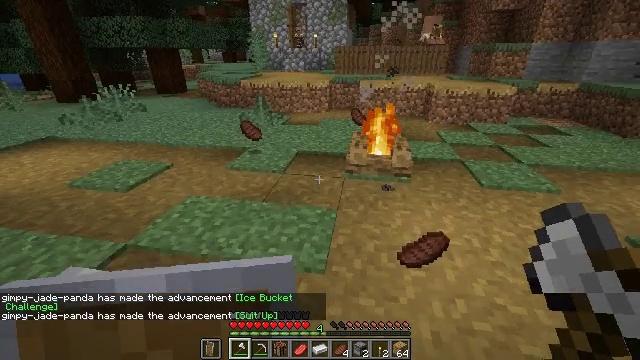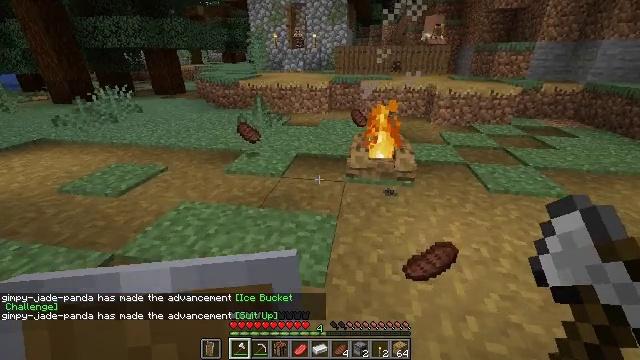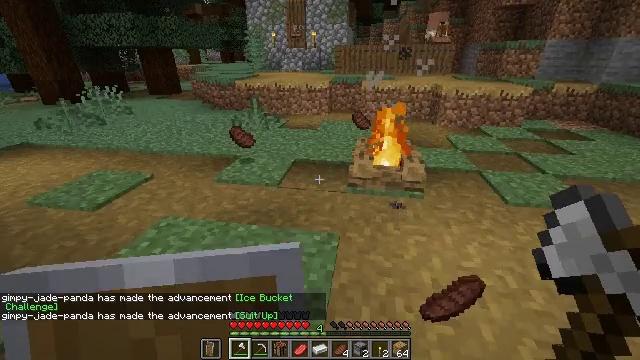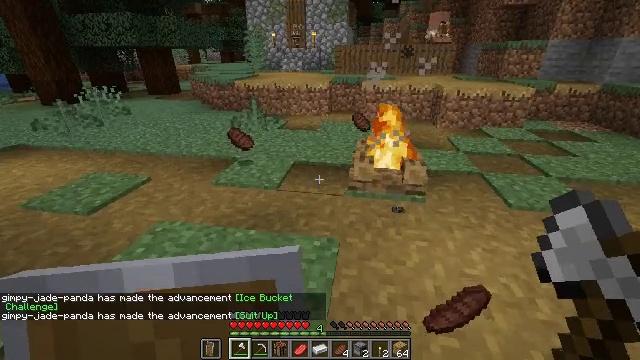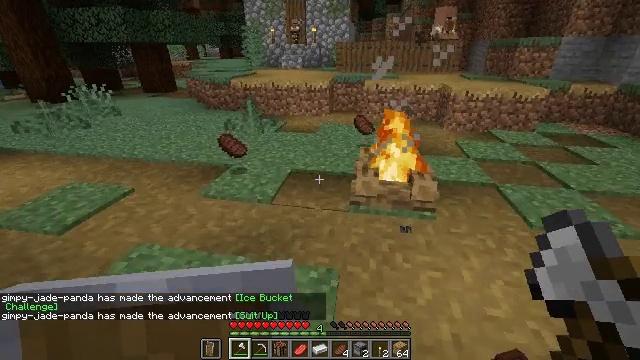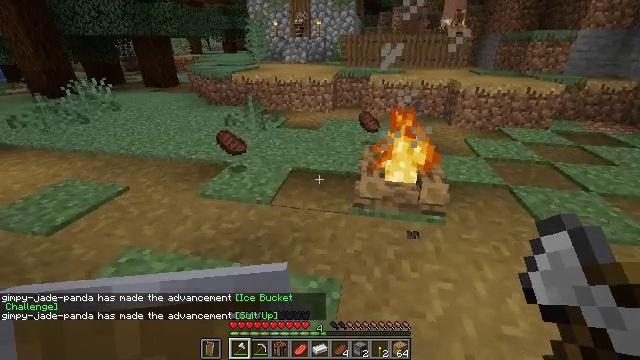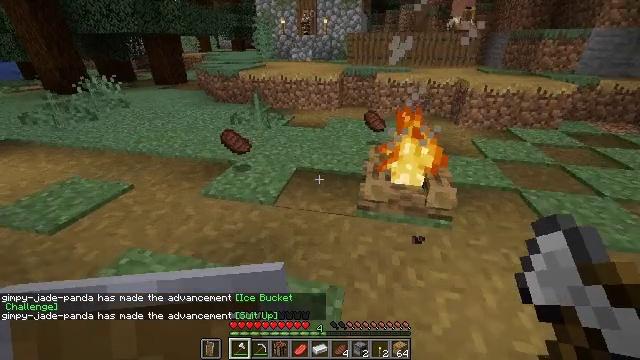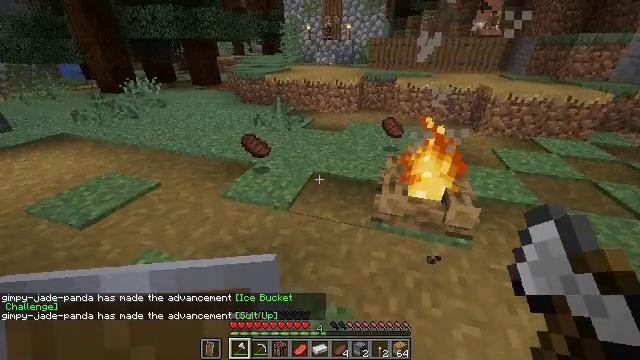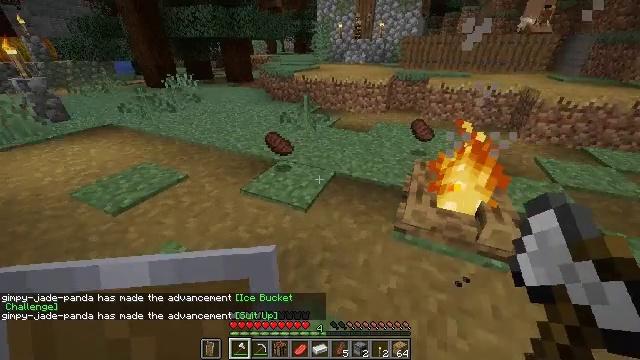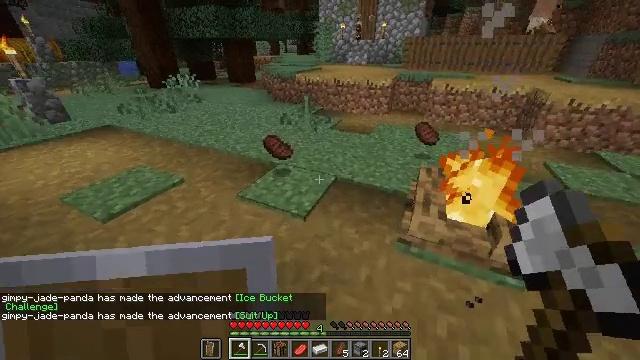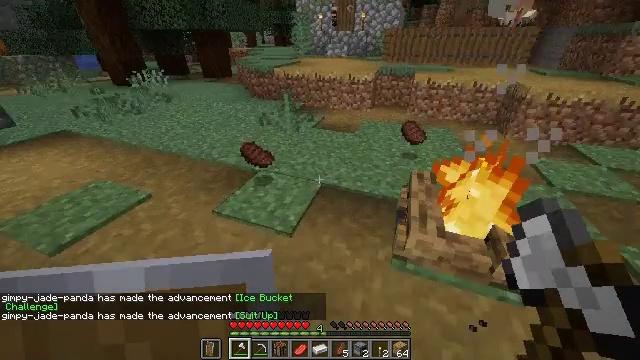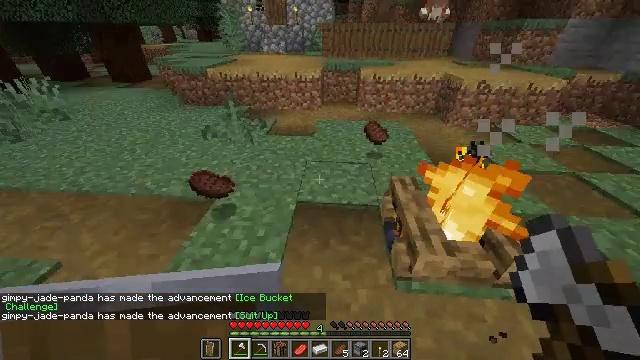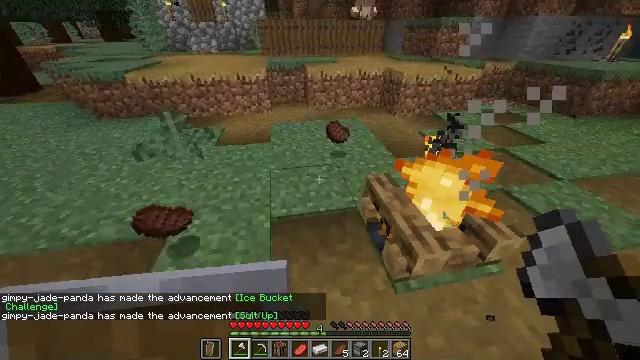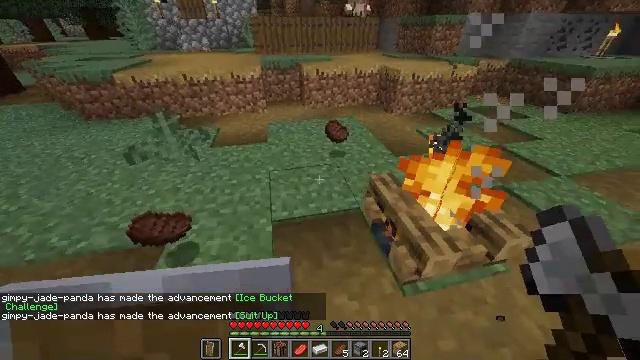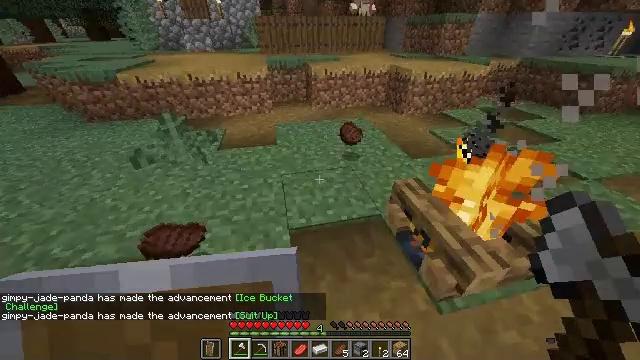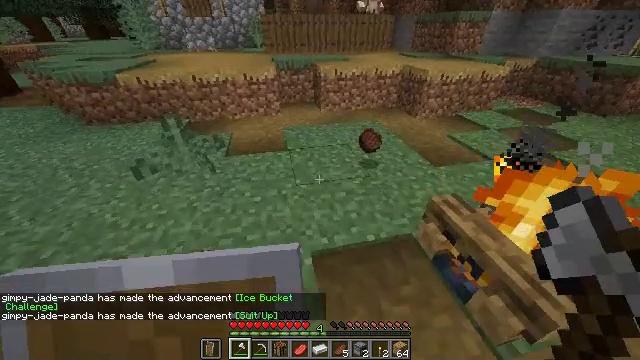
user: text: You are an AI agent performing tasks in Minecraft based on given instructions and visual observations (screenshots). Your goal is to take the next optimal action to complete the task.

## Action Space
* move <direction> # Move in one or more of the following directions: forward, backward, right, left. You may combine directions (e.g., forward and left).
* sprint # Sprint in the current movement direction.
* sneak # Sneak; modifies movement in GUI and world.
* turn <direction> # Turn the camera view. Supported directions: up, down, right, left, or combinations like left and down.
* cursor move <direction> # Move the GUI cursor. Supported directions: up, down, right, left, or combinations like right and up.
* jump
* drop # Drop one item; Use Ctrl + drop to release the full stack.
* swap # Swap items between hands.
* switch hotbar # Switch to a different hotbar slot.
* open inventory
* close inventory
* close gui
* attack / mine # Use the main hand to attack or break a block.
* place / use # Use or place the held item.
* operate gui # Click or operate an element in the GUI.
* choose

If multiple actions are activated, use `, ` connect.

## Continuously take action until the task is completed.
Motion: motion action
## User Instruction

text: Remove the blue bed from its location.
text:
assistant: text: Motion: move forward
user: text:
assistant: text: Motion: move forward
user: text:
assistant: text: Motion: move forward
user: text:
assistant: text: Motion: move forward
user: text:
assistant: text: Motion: move forward, sprint
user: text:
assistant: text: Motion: move forward, sprint, turn left
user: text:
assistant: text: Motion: move forward, sprint, turn left and down
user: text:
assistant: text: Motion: move forward, sprint, turn left and down
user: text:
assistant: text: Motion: move forward, sprint
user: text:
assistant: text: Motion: move forward and move left, sprint, turn right and down
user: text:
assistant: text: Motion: move forward and move left, sprint, turn right and down
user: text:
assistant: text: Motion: move forward and move left, sprint, turn right
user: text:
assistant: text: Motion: move forward and move left, sprint, turn right
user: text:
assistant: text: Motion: move forward and move left, sprint
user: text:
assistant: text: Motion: move forward, sprint
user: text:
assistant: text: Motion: move forward, sprint, turn right
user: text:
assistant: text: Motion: move forward and move left, sprint, turn right
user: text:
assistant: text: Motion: move forward and move left, sprint, turn right
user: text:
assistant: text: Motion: move forward and move left, sprint, turn right and up
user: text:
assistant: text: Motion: move forward and move left, sprint, turn right
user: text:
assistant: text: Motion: move forward, sprint, turn right
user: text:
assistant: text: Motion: move forward, sprint, turn right
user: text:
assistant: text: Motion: move forward, sprint, turn right
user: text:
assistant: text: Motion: move forward, sprint, turn right
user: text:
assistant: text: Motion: move forward, sprint, turn right and up
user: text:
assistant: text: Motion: move forward, sprint
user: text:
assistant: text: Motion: move forward, sprint, turn right
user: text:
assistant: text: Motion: move forward, sprint, turn right
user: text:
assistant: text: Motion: move forward, sprint, turn right and up
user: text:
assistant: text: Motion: move forward, sprint, turn right and up